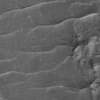
Label: not_dusty